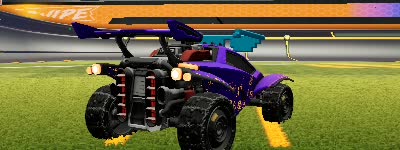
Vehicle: octane